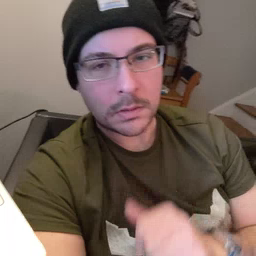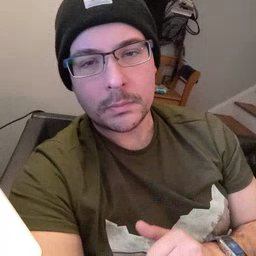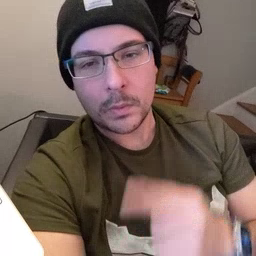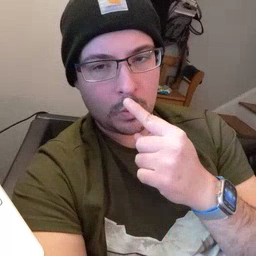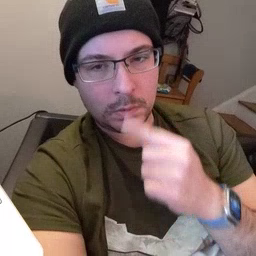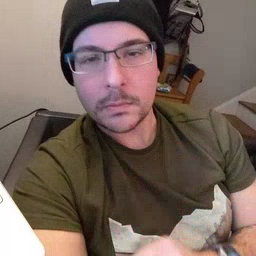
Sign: nose